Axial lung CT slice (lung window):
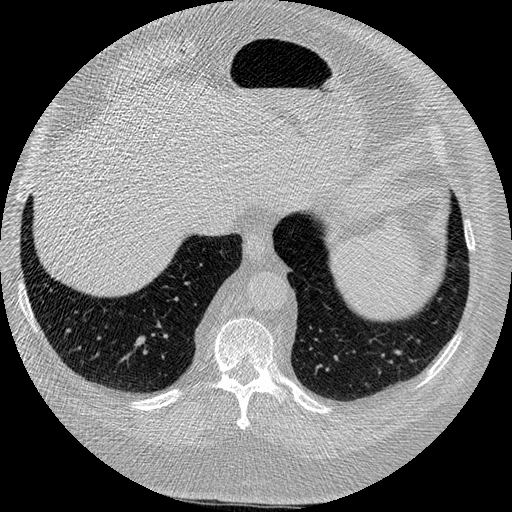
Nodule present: no